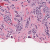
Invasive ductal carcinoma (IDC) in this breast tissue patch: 1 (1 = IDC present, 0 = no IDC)